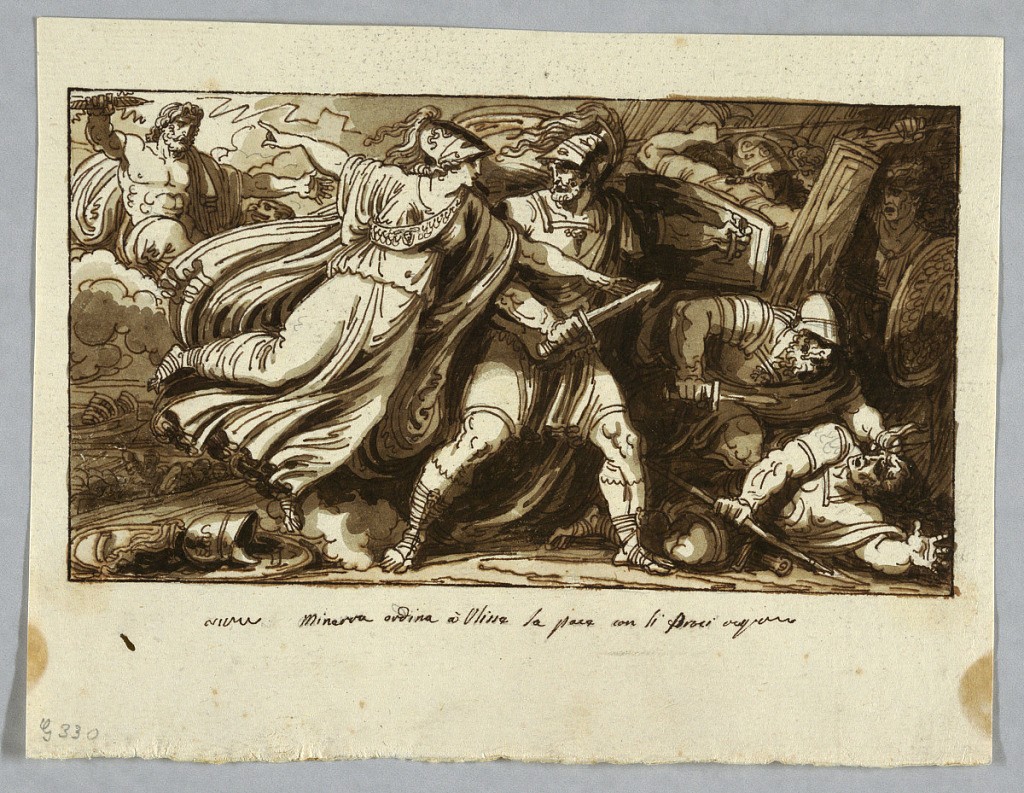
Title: Sheet from a Sketchbook: Minerva Orders Ulysses to Make Peace with the Suitors of Penelope (Minerva induce Ulisse alla pace con i Proci)
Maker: Felice Giani, Italian, 1758–1823
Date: before 1805
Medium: Pen and brown ink, brush and brown wash, traces of graphite on cream laid paper
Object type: Drawing
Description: The battle takes place at the edge of the sea, with many men involved.  The flying Minerva touches the sword of Ulysses and points at Jupiter seated upon clouds in the left upper corner.